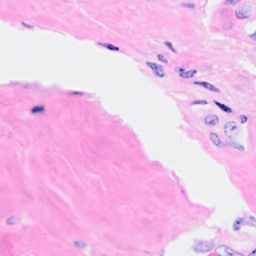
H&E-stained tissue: Breast